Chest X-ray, AP view. Patient: 14 years old, sex M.
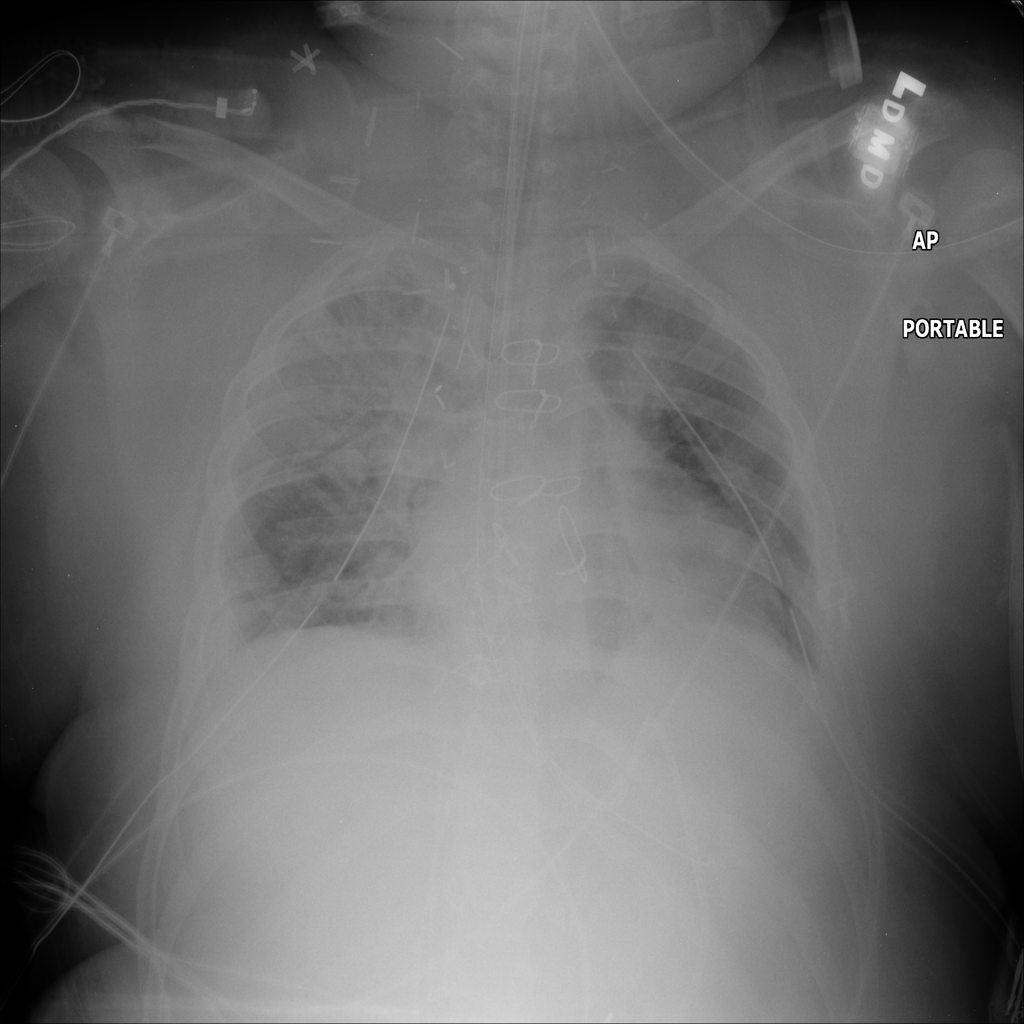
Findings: Infiltration